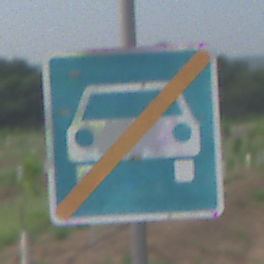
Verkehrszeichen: EndeKraftfahrstrasse
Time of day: SunriseSunset
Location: Outdoor (Nature)
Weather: PartlyCloudy
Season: NotSpecified
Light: Natural